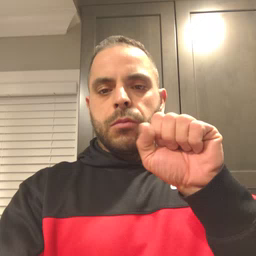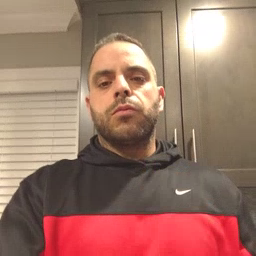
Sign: mitten